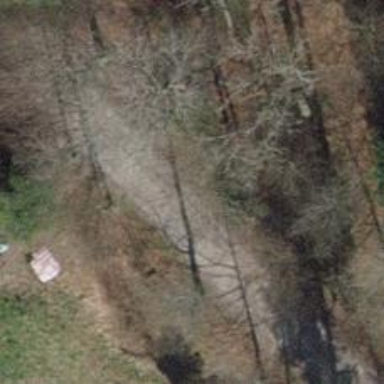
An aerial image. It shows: Dirt path.